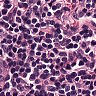
Metastatic tissue present: no